Interaction volume radius: 10 \u00c5
Interaction volume height: 10 \u00c5
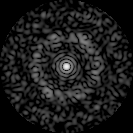
Disorder parameter: 0.8302